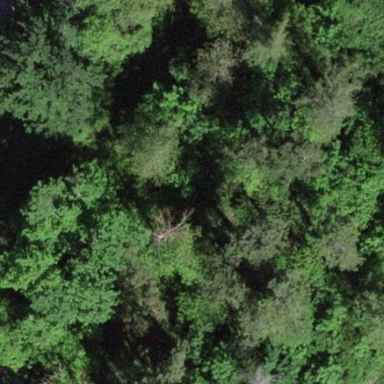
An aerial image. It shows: Forest area.